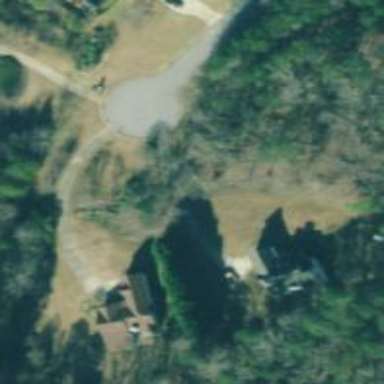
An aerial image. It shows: Driveway.